Question: How can I set the background color for a part of the background like in the following image:

Of course, without border frames, I want to set only the cyan color.
I need to set the length of the left part (cyan) as the percentage of the widget length, e.g 30%.
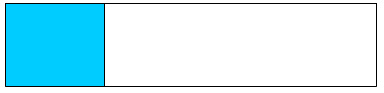
Answer: With css I would hack qlineargradient a little bit. Note that edge of cyan may be a little blurry.
'''
QFrame
{
background-color: qlineargradient(x1:0, x2: 1, stop: 0 cyan, stop: 0.29 cyan, stop: 0.2901 white, stop: 1 white);
}
'''